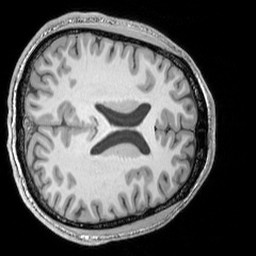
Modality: T1w
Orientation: axial
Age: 30
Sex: male
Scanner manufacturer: siemens
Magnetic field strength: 3 T
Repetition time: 1.9 s
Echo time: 0.00444 s